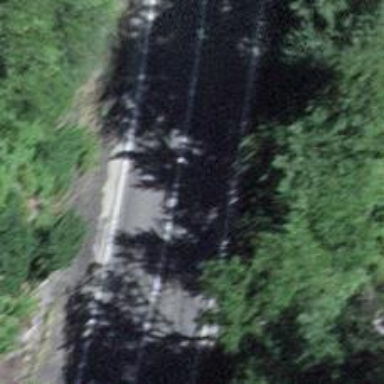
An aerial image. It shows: Tertiary road with asphalt surface.